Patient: sex M, age 57
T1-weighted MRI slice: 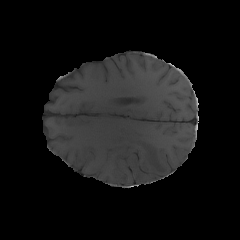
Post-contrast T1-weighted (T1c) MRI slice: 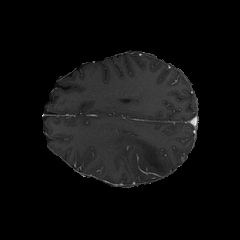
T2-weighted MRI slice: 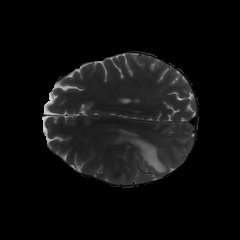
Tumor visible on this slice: yes
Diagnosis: Glioblastoma, IDH-wildtype
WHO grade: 4